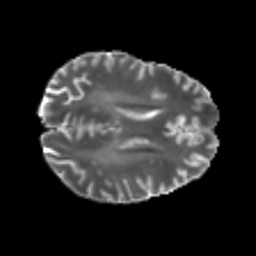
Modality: T2w
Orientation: axial
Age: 23
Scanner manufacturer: philips
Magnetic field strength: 3 T
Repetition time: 8.596 s
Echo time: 0.1268 s